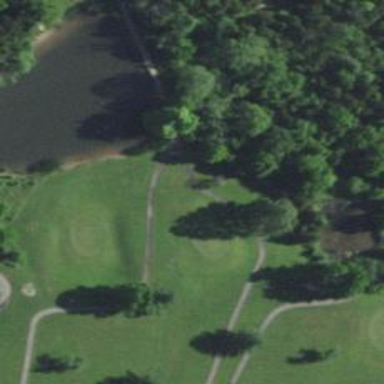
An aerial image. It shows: Service road designated as golf cart path.